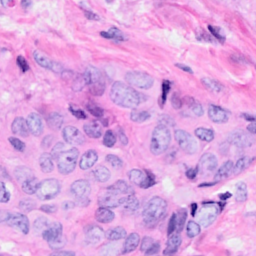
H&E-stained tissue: Breast